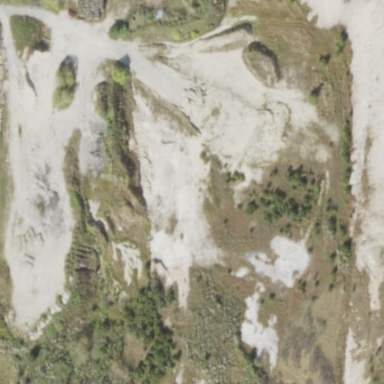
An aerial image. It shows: Sand quarry.